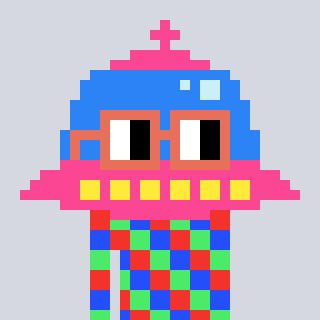
a pixel art character with square orange glasses, a ufo-shaped head and a rust-colored body on a cool background